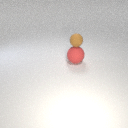
small brown rubber sphere above large red rubber sphere